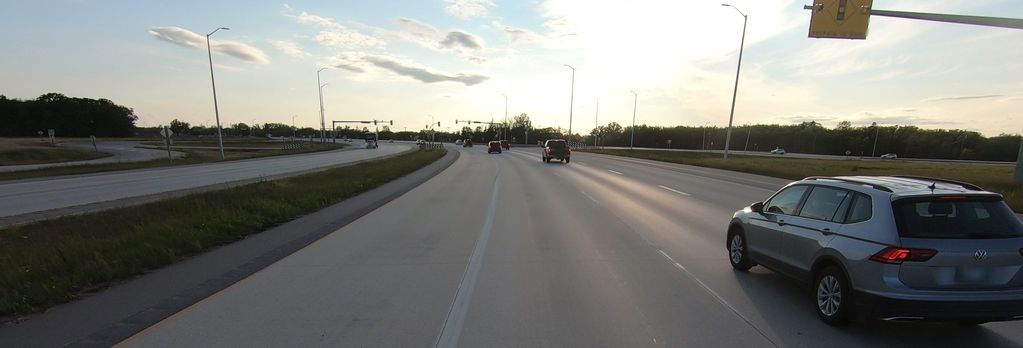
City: winnipeg